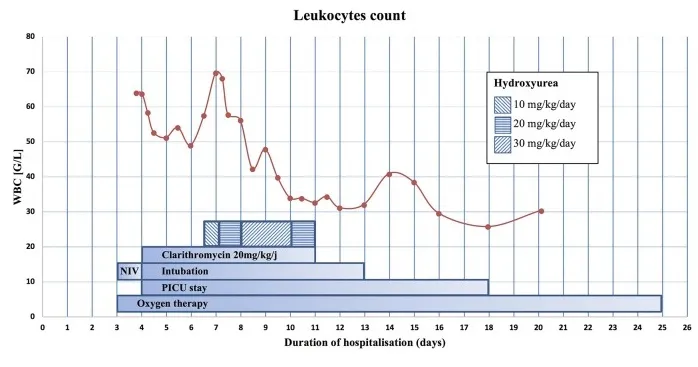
Evolution of WBC during the hospitalization and representation of the different therapies. NIV, Non-Invasive Ventilation.
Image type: chart (chart)